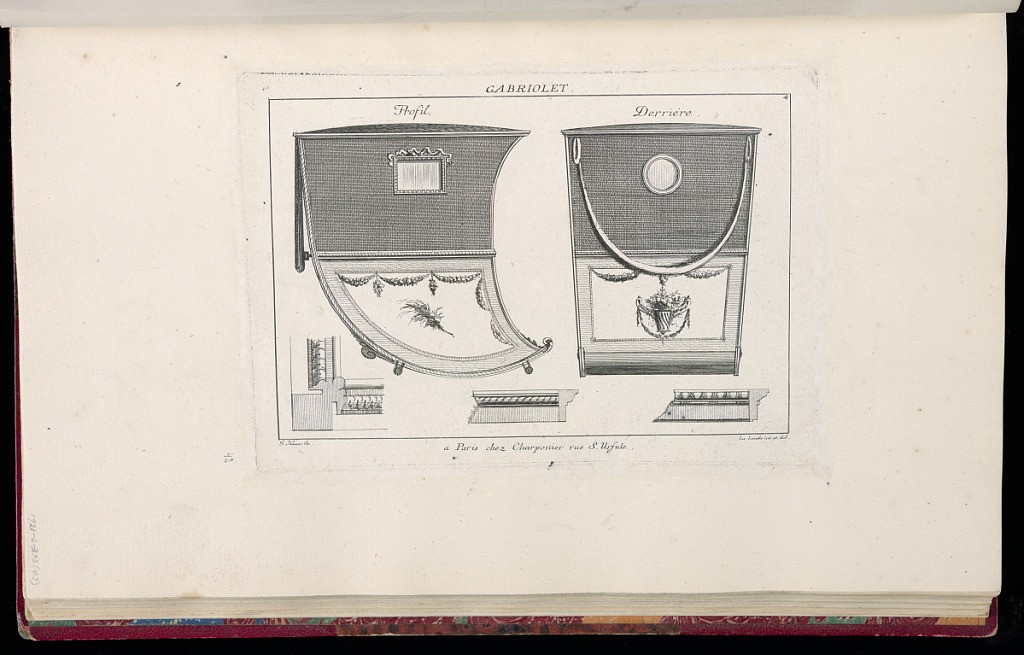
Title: CABRIOLET
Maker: Richard de Lalonde, French, active 1780–96
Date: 1780-1796
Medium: Etching on off-white laid paper
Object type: Print
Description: Profile and rear view of a design for a carriage seat decorated with ornament motifs including ribbon, floral garland, scrolls, ribbon twist, bouquet of flowers. The plate is signed and numbered.